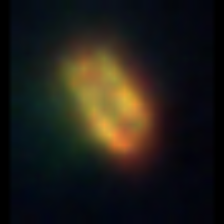
Taxon: Pennate
Group: Diatoms